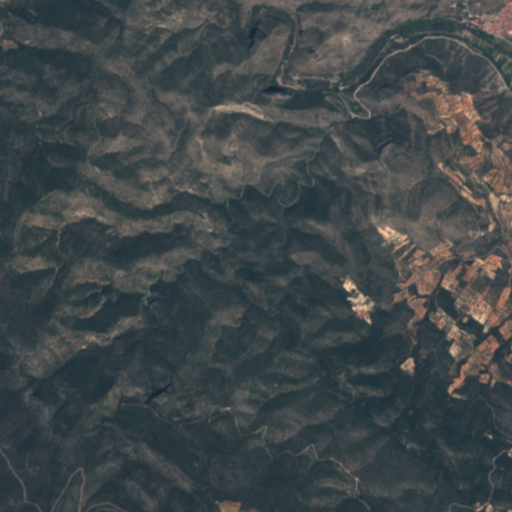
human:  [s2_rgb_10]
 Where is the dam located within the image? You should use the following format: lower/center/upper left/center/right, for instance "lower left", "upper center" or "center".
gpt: The dam is located in the upper center of the image.
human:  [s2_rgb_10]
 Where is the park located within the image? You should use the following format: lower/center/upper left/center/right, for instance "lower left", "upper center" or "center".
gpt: The park is located in the upper right of the image.
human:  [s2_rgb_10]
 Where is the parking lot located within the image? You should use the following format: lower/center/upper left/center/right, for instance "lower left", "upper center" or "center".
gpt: The parking lot is located in the upper right of the image.
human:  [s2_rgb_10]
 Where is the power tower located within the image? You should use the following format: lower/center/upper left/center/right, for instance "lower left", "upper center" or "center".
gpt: The power tower is located in the upper right of the image.
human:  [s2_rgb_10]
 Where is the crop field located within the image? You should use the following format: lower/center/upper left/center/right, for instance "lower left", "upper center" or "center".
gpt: There is no crop field in the image.